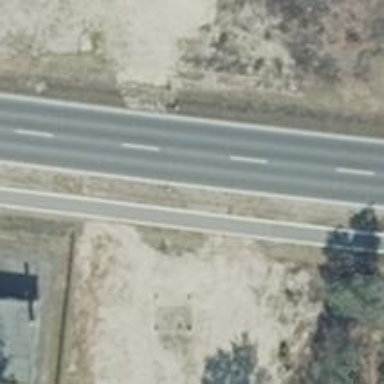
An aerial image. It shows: Asphalt cycleway.